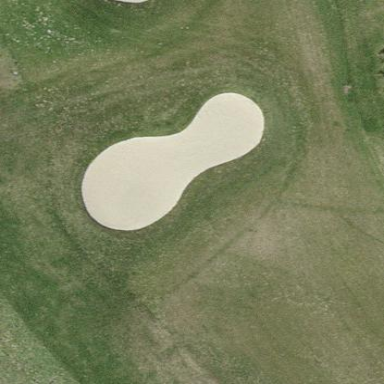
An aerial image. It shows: Golf bunker filled with natural sand.